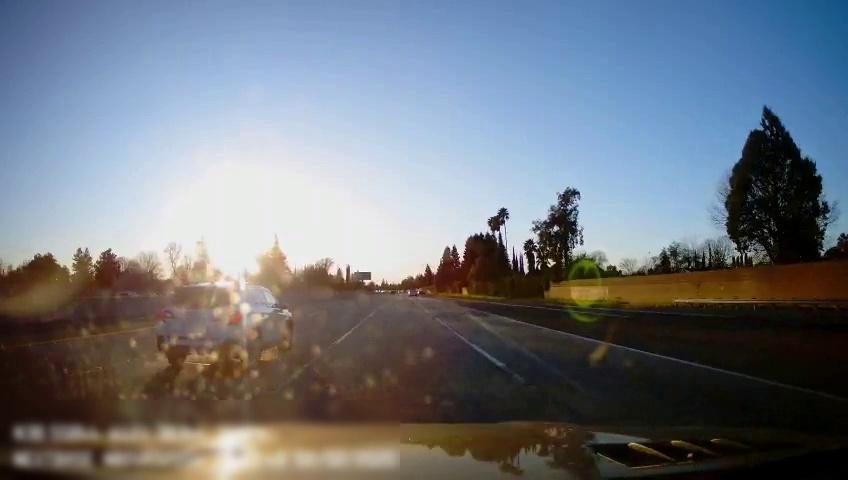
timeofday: Day
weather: Sunny
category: Drivable Space
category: Vehicles | Truck
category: Vehicles | SUV
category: Lanes | Alternate Lane
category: Lanes | Alternate Lane
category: Lanes | Current Lane
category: Lanes | Current Lane
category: Lanes | Alternate Lane
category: Lanes | Alternate Lane
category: Traffic | Signs